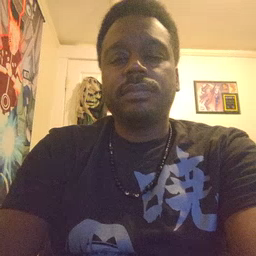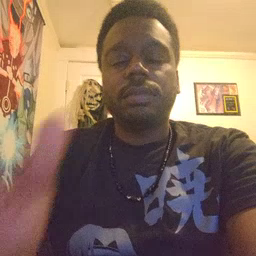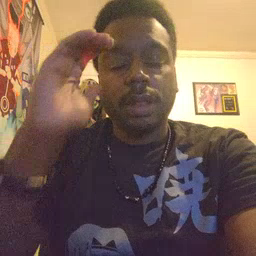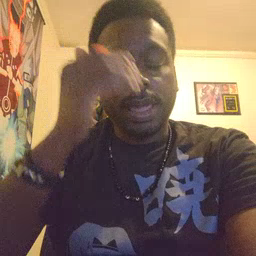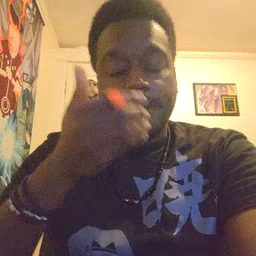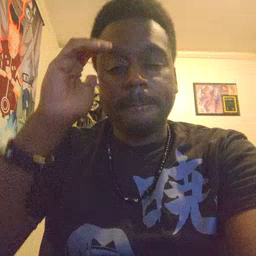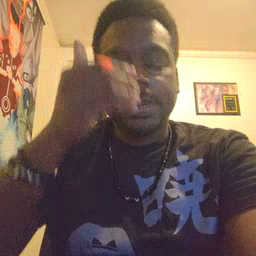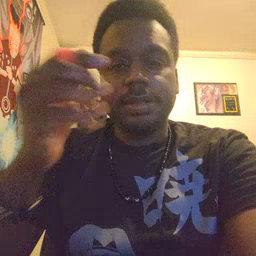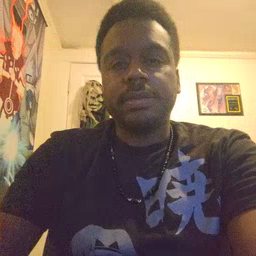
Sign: sleepy